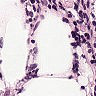
Metastatic tissue present: no